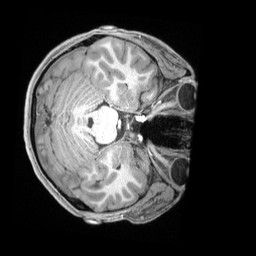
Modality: T1w
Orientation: axial
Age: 23
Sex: female
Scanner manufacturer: siemens
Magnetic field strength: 3 T
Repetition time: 2.4 s
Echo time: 0.00226 s